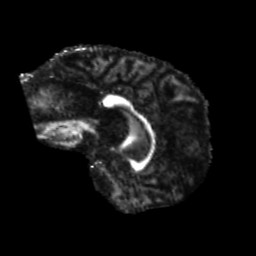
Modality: FA
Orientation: sagittal
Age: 58
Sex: male
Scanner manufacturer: siemens
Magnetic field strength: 3 T
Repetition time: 5.25 s
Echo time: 0.08 s